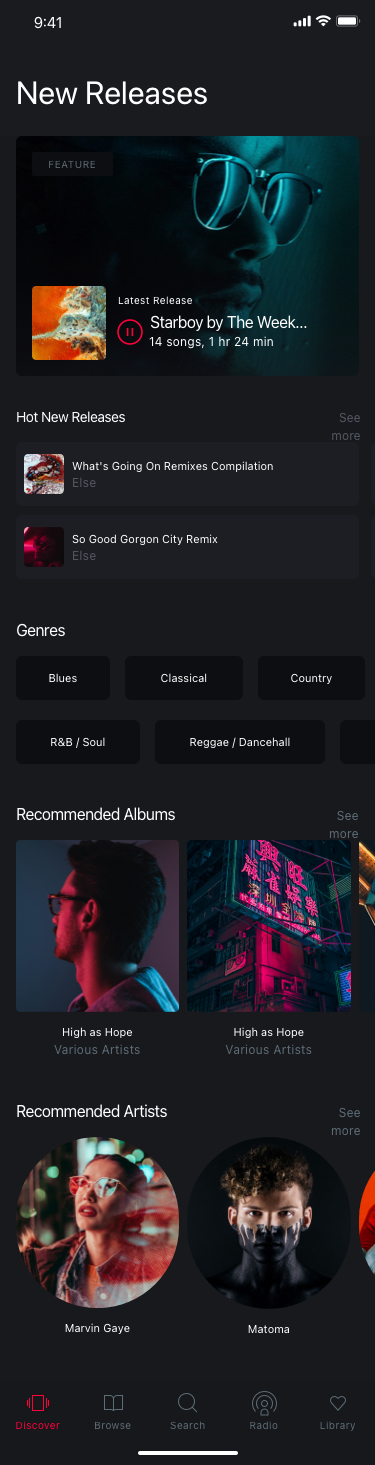
Text in this UI design:
Hot New Releases
See more
Genres
Recommended Albums
See more
Recommended Artists
See more